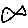
Label: fish